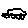
Label: car